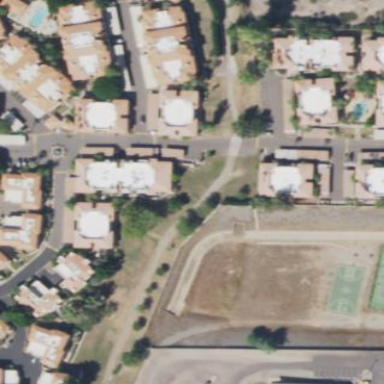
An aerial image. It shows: Condominium in residential area.